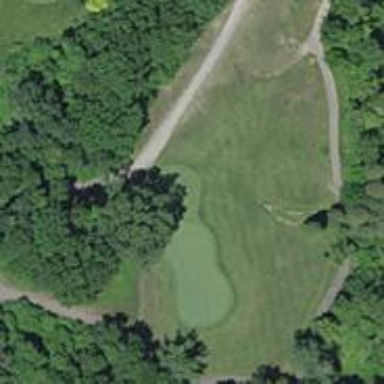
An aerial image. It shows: View of golf hole.